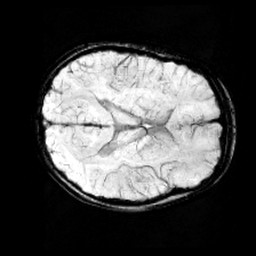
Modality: minIP
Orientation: axial
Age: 11
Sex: female
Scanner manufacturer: siemens
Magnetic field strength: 3 T
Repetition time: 0.027 s
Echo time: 0.02 s